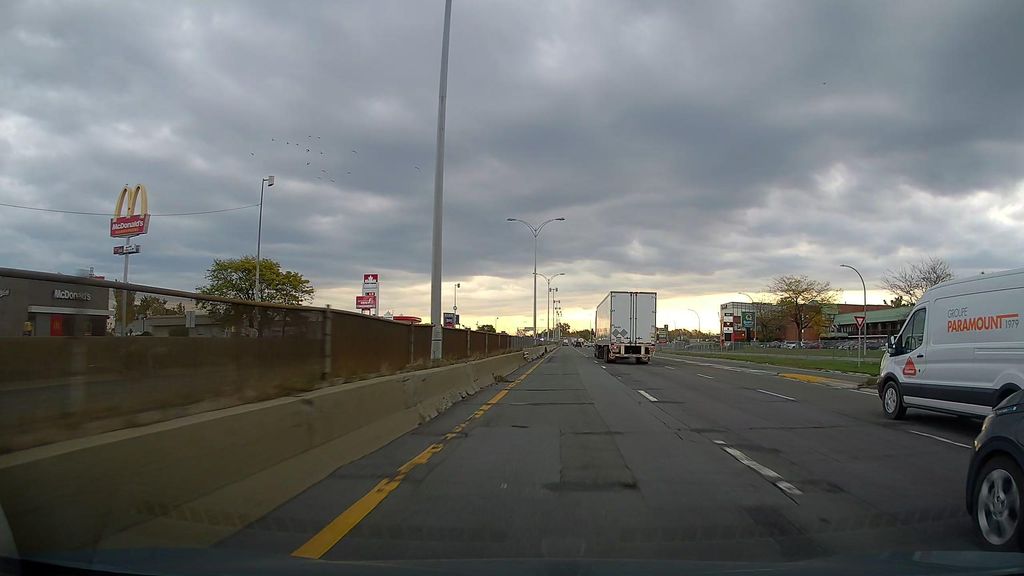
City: montreal